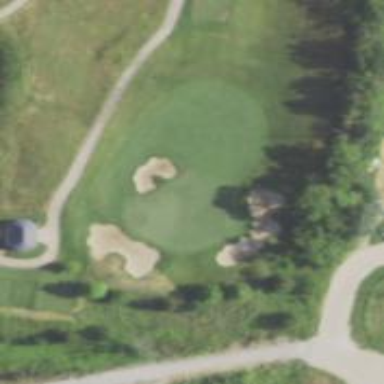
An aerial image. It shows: Golf hole.